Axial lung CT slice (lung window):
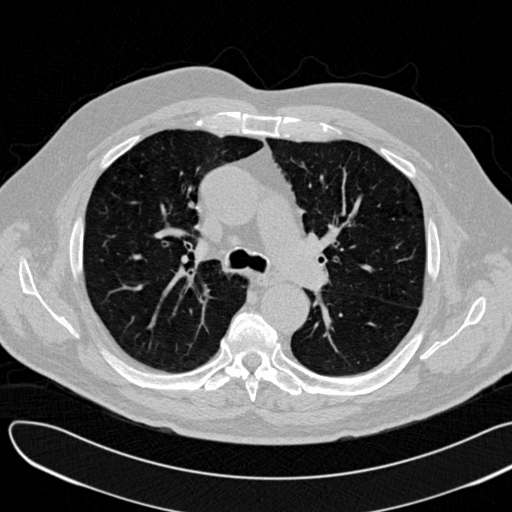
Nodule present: no